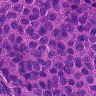
Metastatic tissue present: yes